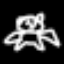
Label: frog